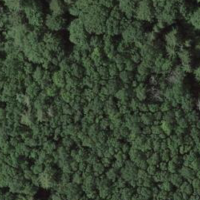
EUNIS habitat code: 41
Species observed at this site:
Stellaria nemorum